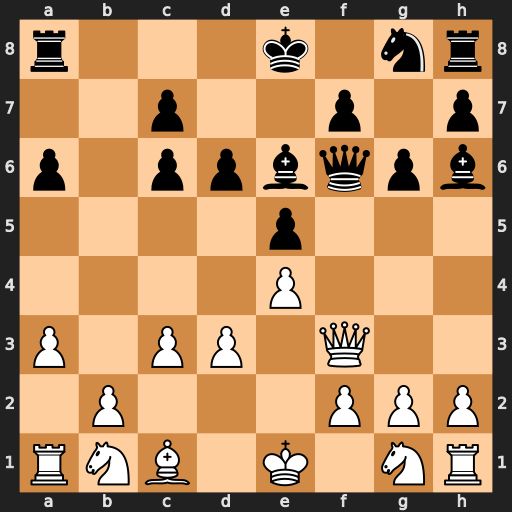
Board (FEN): r3k1nr/2p2p1p/p1ppbqpb/4p3/4P3/P1PP1Q2/1P3PPP/RNB1K1NR
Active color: w
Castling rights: KQkq
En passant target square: -
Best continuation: Qxf6 Nxf6 Bxh6